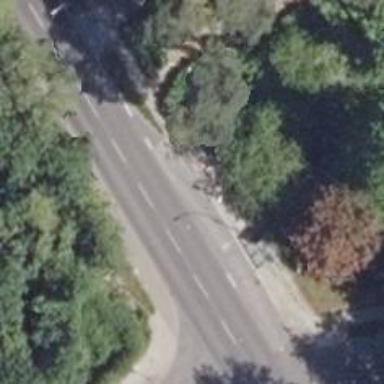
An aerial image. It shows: Tertiary road with asphalt surface. It has lane markings and parallel parking lanes on both sides.